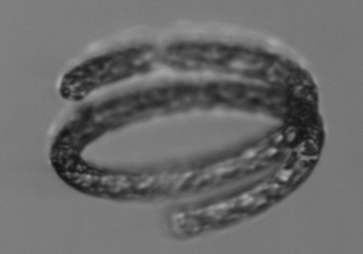
Label: Guinardia_striata